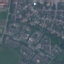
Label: Residential